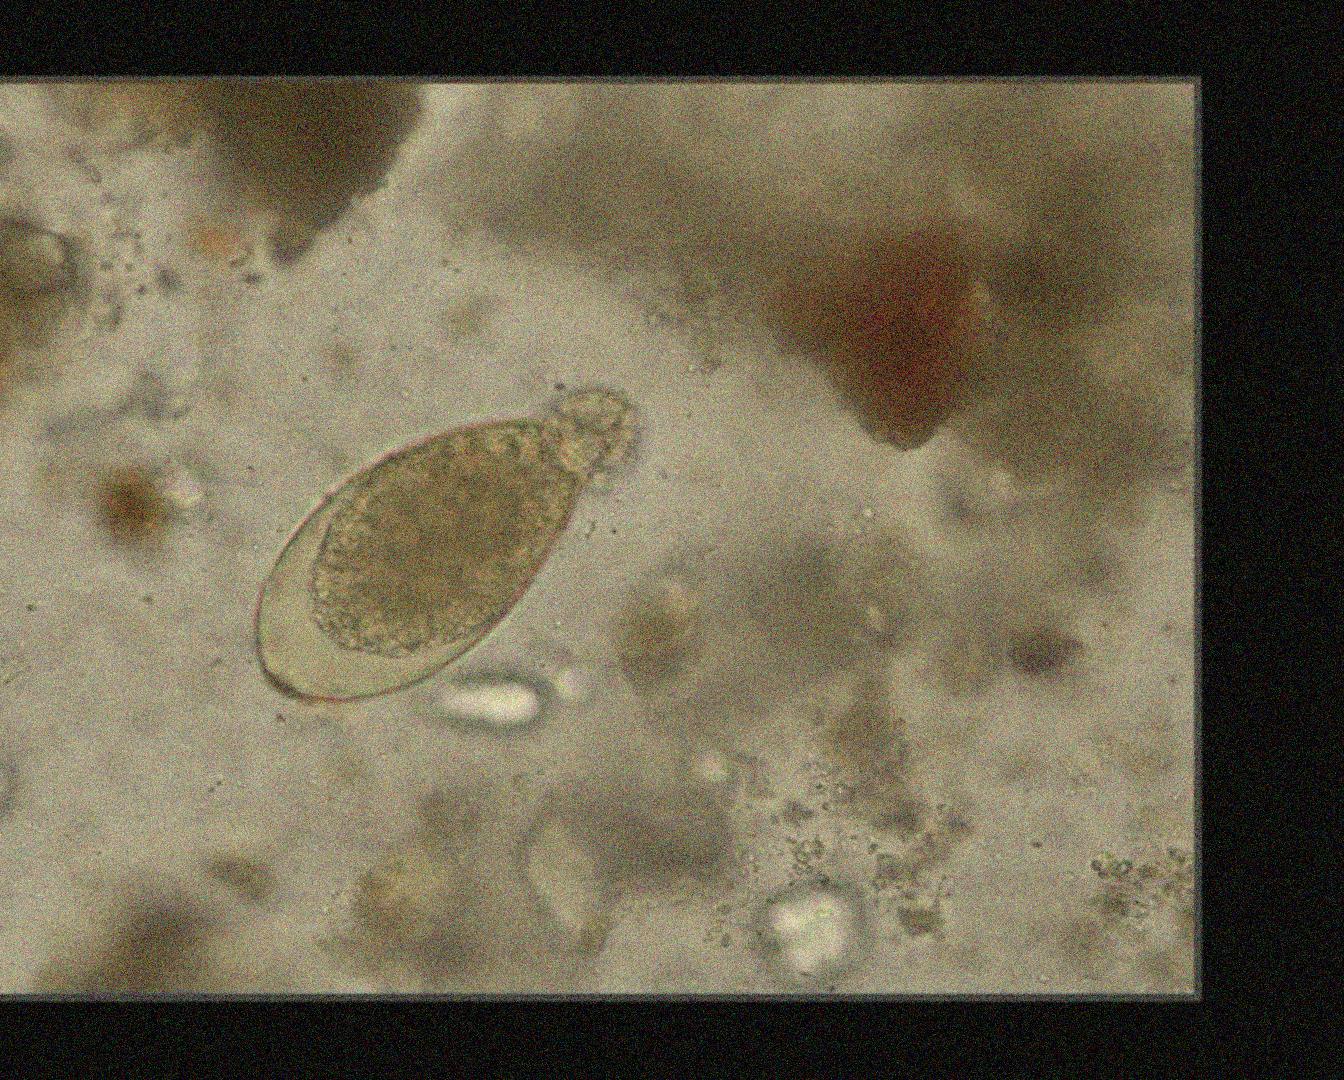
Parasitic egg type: Fasciolopsis buski